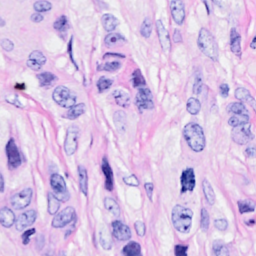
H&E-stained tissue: Breast